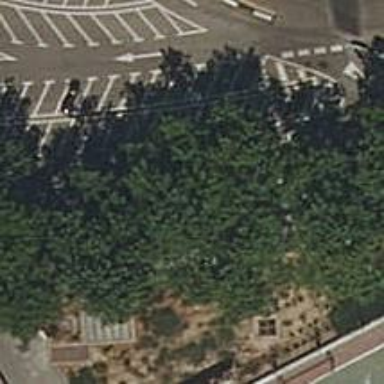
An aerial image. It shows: Motorcycle parking area.